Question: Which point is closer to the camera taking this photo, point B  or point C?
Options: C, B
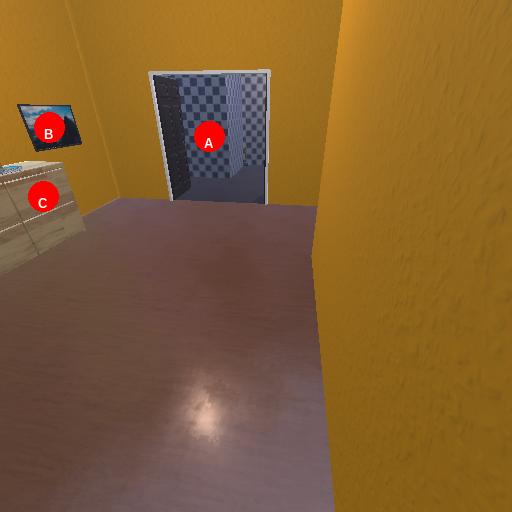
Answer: C